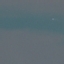
Label: SeaLake